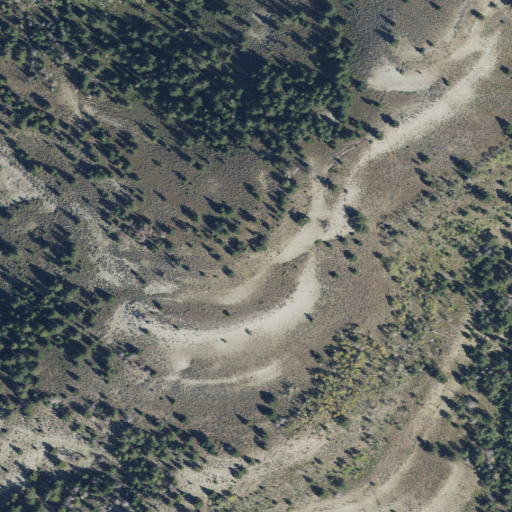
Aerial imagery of mountain in Utah named Gremo Hill containing evergreen forest, shrub, deciduous forest, and mixed forest